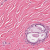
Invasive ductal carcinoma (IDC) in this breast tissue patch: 0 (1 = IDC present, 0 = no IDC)